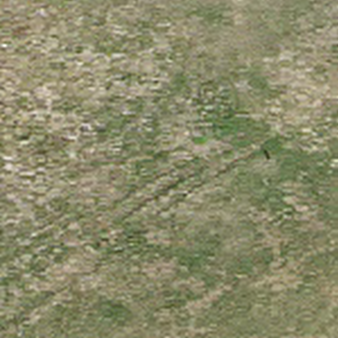
Label: other